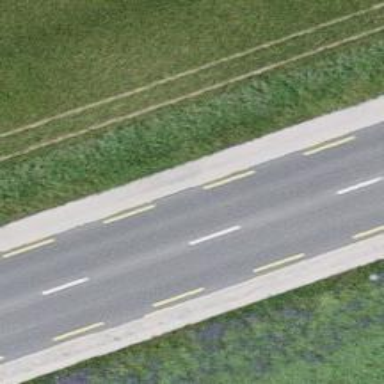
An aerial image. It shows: Primary highway with designated cycle lane.